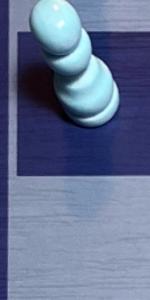
Label: Empty